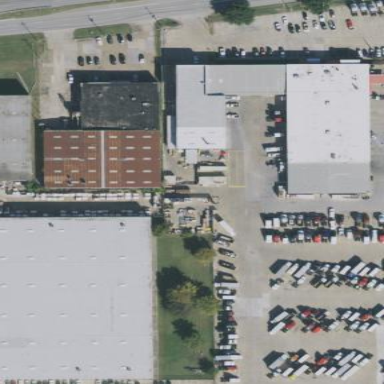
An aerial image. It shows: Warehouse.